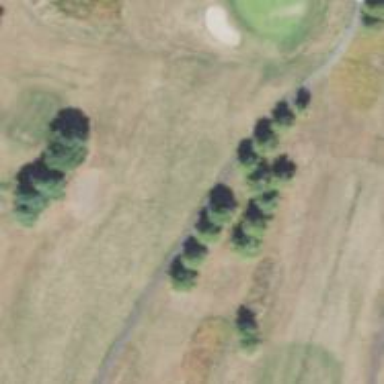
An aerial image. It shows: View of golf hole.